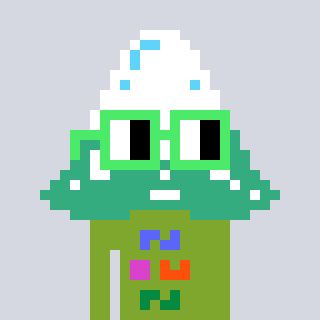
a pixel art character with square light green glasses, a snowy mountain-shaped head and a slimegreen-colored body on a cool background